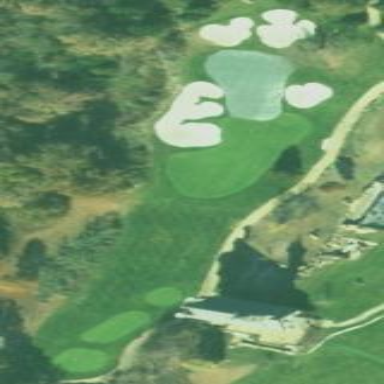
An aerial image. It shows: Rough grassy area used for golf.